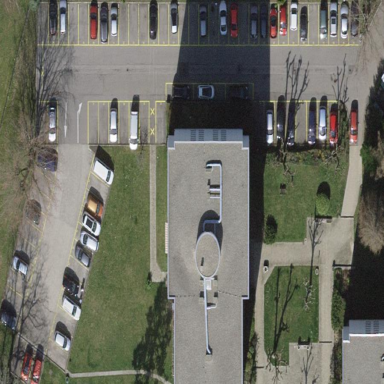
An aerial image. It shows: Parking area.